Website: macys
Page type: account-selection
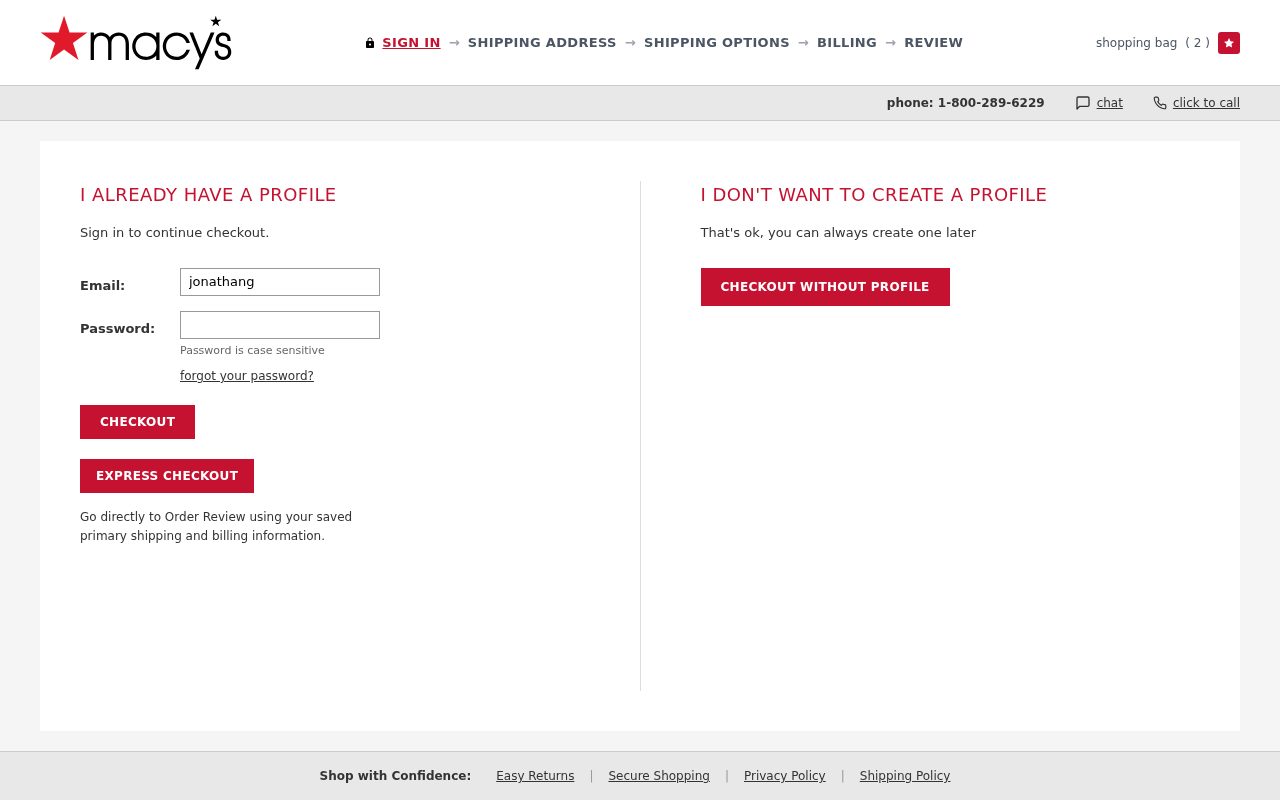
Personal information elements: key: PII_EMAIL
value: jonathangarner@gmail.com
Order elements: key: ORDER_NUM_ITEMS
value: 2